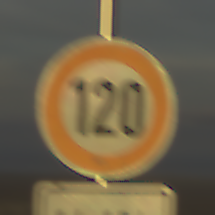
Verkehrszeichen: Geschwindigkeit120
Zusatzzeichen unten: ZeitangabenOhneBeschraenkungAufWochentage1
Umgebung: Outdoor, Nature
Tageszeit: SunriseSunset
Wetter: PartlyCloudy
Licht: Natural
Jahreszeit: Summer
Kontrast: HighContrast